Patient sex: F
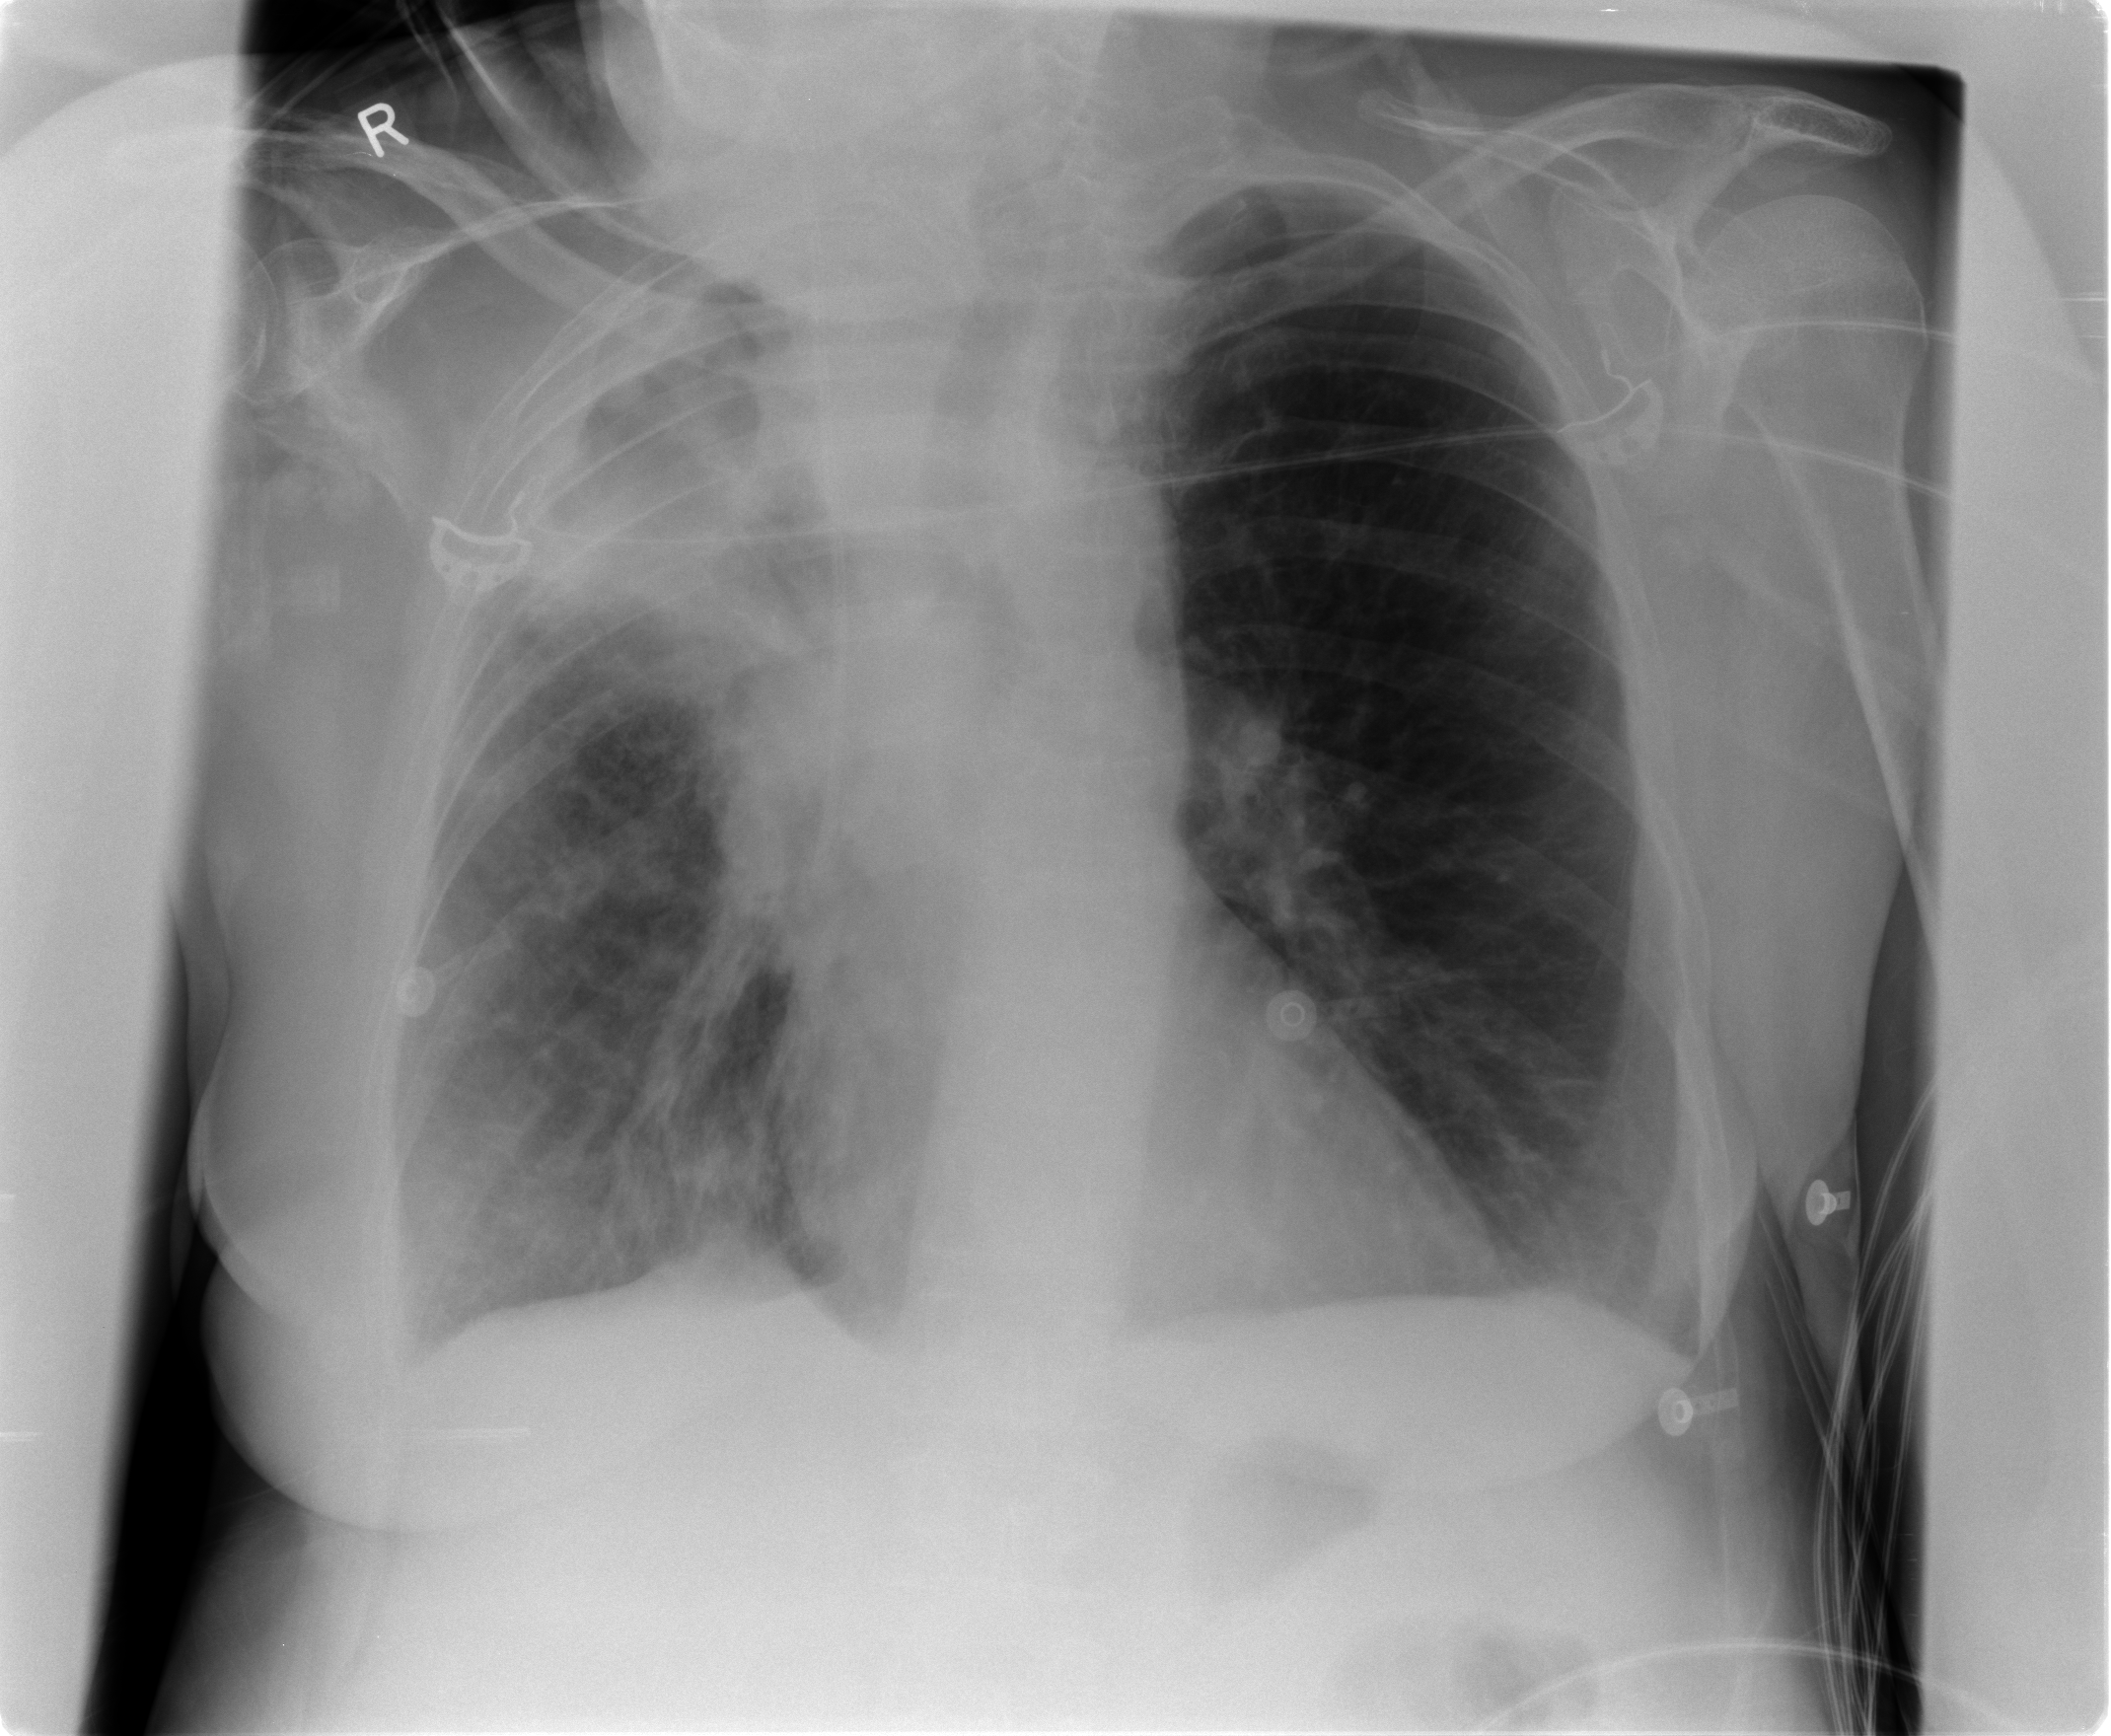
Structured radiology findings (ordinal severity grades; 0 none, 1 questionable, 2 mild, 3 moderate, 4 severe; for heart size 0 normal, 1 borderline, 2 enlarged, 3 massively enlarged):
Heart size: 0
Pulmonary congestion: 0
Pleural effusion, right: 0
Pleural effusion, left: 0
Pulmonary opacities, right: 3
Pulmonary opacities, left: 0
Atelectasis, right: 3
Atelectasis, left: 0